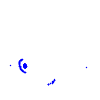
Particle: electron